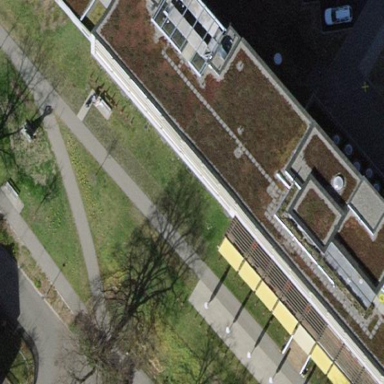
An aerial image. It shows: Building.